Current action and preconditions to check: trajectory_clear

Your task: For each precondition in the list above, predict whether it will hold at this action.

Consider the current scene as observed from the mobile robot's camera, and analyze the predicted future states of all dynamic agents (e.g., people, animals, vehicles, or any moving entities) within the NEXT SECOND.

IMPORTANT: Only answer "very likely" if you are absolutely certain—based on strong, clear evidence—that a dynamic agent will violate the precondition in the predicted future state. Do NOT answer "very likely" for unlikely, ambiguous, or low-probability risks.

Ask yourself for each precondition: Is there a high probability, with clear and convincing evidence, that the predicted future states of any dynamic agent will interfere with the predicted future state of the currently executing action within the NEXT SECOND, causing that precondition to fail?

Assess the risk level based on these predictions. Use "likely" or "very likely" if motions create a clear risk of interference.

Use "neutral" or "improbable" if agents are nearby but their predicted paths are clearly diverging or non-conflicting.

Failure Risk Categories: "very improbable", "improbable", "neutral", "likely", "very likely"

Answer Format: Output ONLY the probability_of_failure value from these categories: "very improbable", "improbable", "neutral", "likely", "very likely"

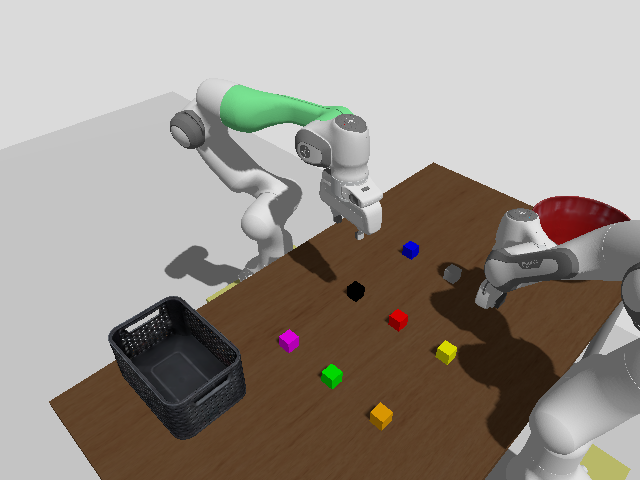

Answer: very improbable